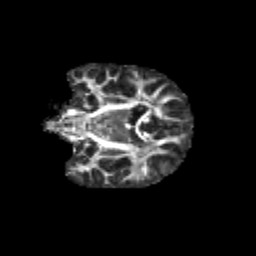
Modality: FA
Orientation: coronal
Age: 13
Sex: female
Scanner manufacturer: siemens
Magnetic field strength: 3 T
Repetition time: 3.8 s
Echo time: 0.07 s